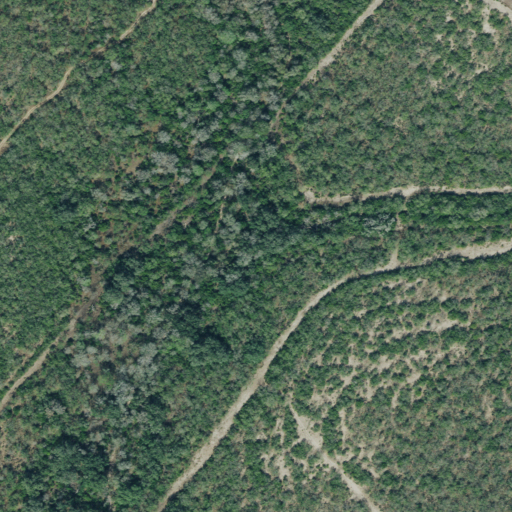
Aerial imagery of valley in Texas named Lavena Hollow containing shrub, woody wetlands, mixed forest, deciduous forest, evergreen forest, and pasture